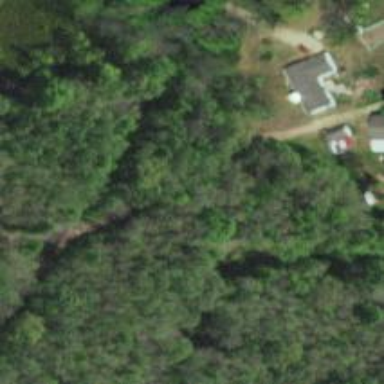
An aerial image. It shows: Abandoned historic railway running parallel to driveway service road.